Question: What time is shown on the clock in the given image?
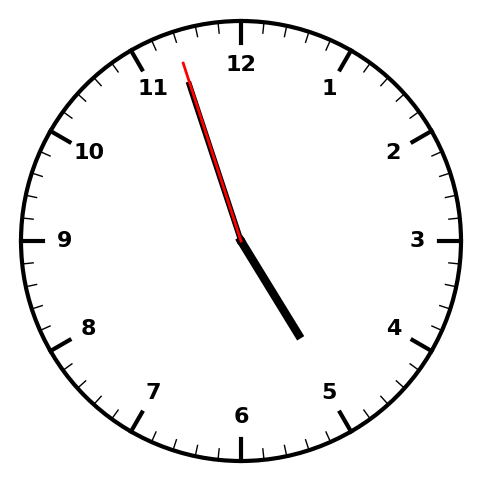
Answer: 04:56:57